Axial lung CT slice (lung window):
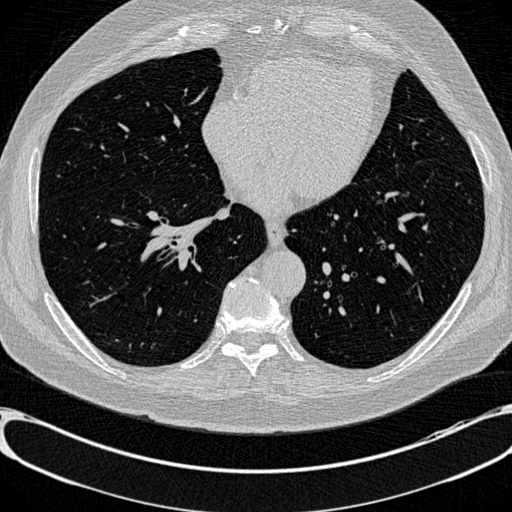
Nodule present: no